The image folds the raw vibration samples of a bearing signal into a 2-D grayscale square (signal-to-image encoding). What is the most likely bearing condition (normal, inner_race, outer_race, ball)?
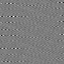
Answer: inner_race